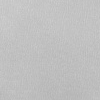
Atmospheric dust classification: dusty